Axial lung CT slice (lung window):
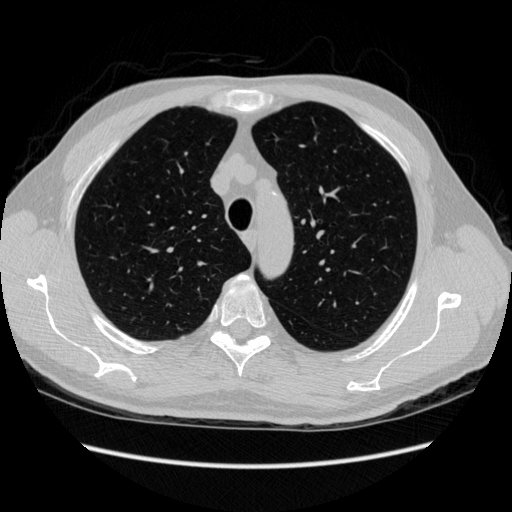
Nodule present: no